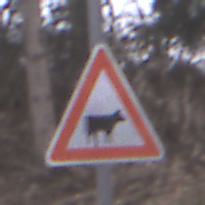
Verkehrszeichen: ViehtriebLinks
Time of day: Midday
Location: Outdoor (Nature)
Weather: Overcast
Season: Autumn
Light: Natural